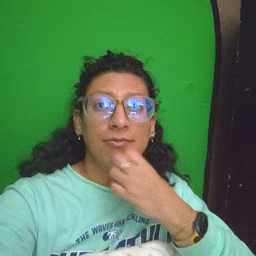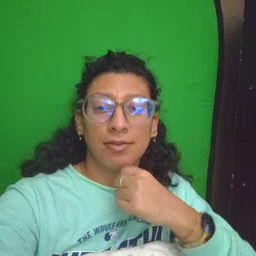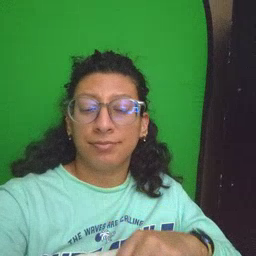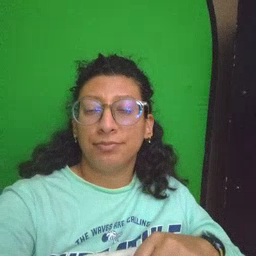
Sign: underwear